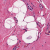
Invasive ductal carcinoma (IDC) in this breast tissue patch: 0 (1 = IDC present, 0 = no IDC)